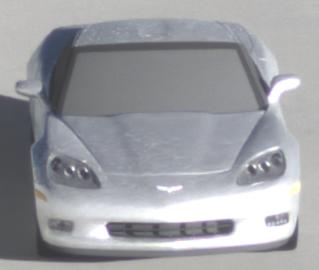
Make: Chevrolet
Model: Corvette Coupé
Detailed model: Corvette (C6) Coupé
Model produced from: 2005/02
Model produced until: 2008/03
Doors: 3
Color: white
Road condition: dry road
Daytime: morning or afternoon
Contrast: high contrast